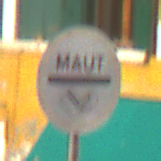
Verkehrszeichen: MautflichtigeStrecke
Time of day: MorningAfternoon
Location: Outdoor (Urban)
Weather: Clear
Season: NotSpecified
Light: Natural